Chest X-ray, AP view. Patient: 60 years old, sex M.
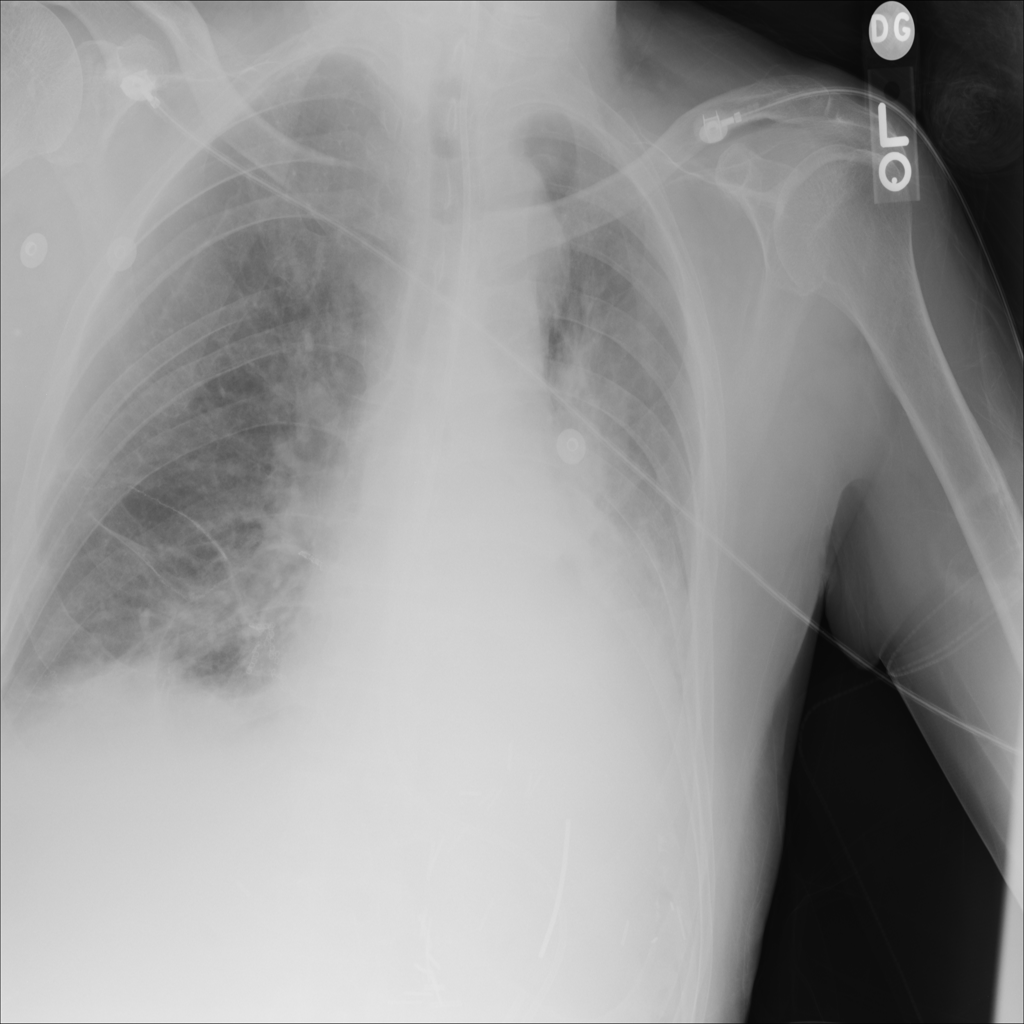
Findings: Atelectasis, Effusion